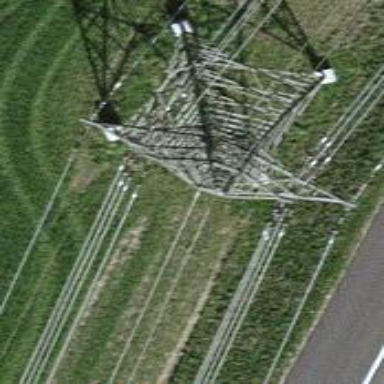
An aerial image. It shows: Lattice structure tower.